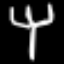
Label: fork